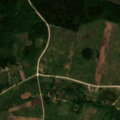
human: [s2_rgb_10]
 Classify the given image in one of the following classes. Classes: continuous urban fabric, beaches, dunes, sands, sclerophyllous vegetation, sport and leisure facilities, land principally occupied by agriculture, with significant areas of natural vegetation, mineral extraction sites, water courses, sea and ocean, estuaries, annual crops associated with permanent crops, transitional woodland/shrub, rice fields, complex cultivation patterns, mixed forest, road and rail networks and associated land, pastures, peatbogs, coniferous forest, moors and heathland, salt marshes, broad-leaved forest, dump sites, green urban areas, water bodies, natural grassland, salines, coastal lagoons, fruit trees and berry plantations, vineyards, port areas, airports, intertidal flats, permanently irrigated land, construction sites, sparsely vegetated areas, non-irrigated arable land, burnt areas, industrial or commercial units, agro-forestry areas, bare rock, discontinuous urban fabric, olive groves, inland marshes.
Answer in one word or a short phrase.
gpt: non-irrigated arable land, pastures, land principally occupied by agriculture, with significant areas of natural vegetation, broad-leaved forest, coniferous forest, mixed forest